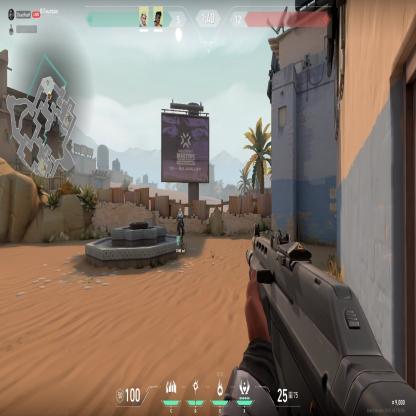
Label: teammate